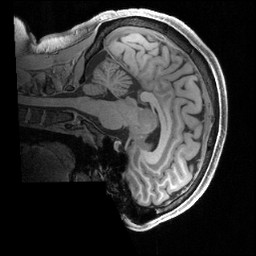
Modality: T1w
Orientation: sagittal
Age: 21
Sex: male
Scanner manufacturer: siemens
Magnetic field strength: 3 T
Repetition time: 2.4 s
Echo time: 0.00231 s